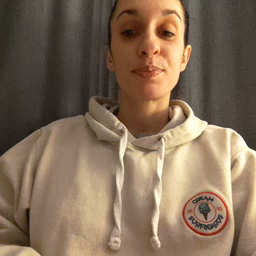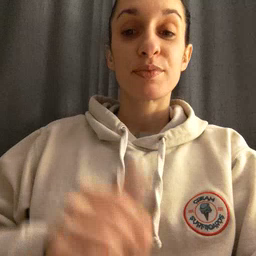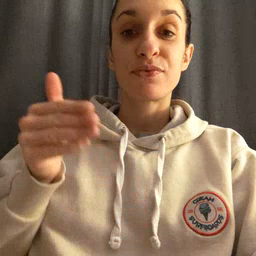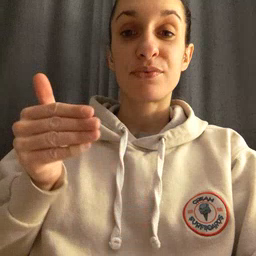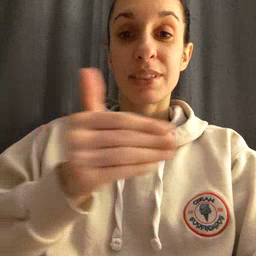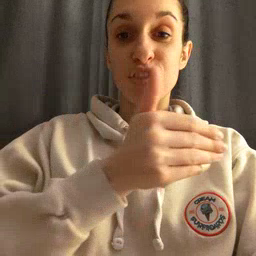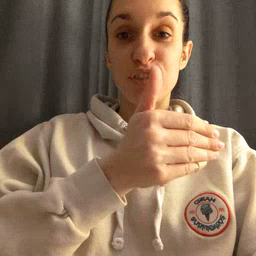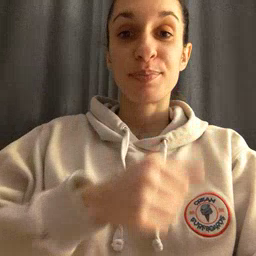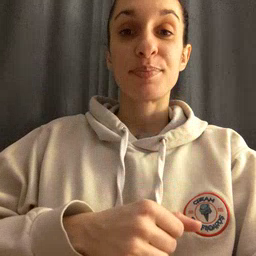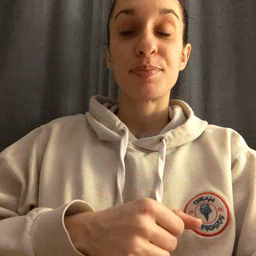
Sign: fish